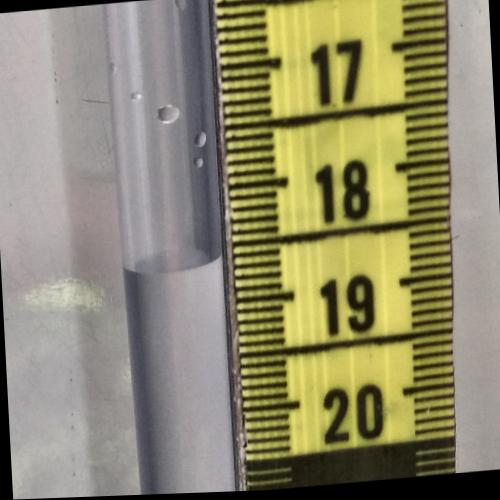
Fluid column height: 18.6 cm